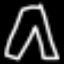
Label: pants